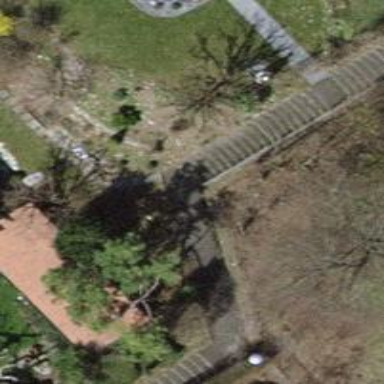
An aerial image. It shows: Road with steps.